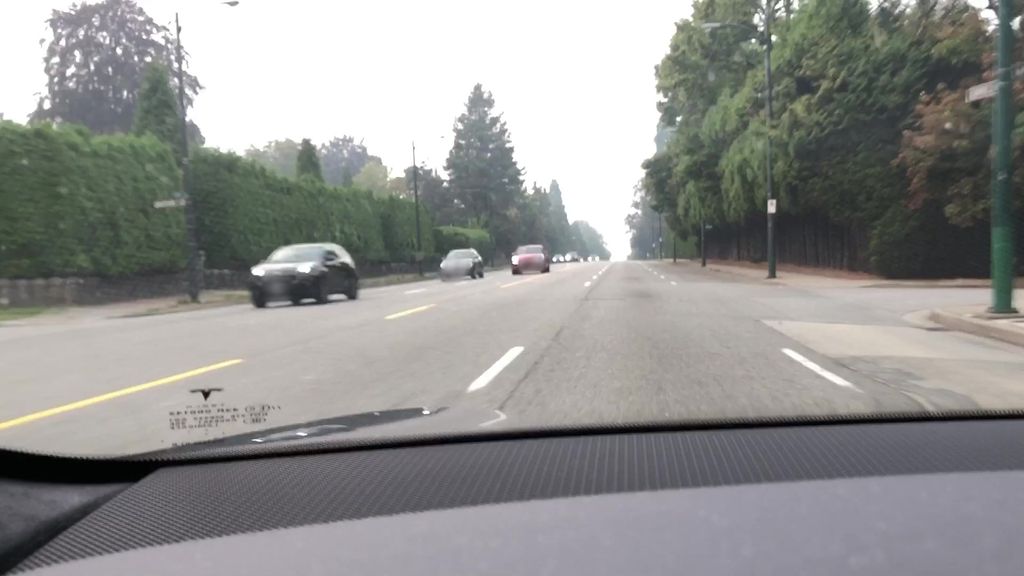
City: vancouver